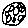
Label: moon